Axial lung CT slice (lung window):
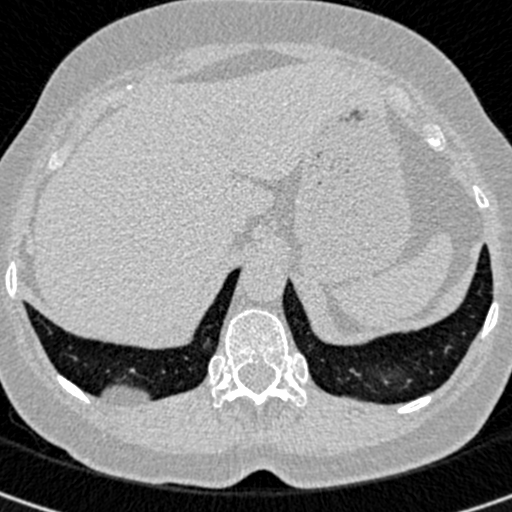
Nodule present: no